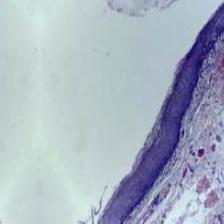
Diagnosis: Normal